Field crop: maize
Growth stage: 2
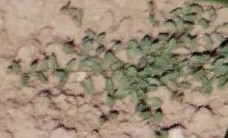
Species: convolvulus